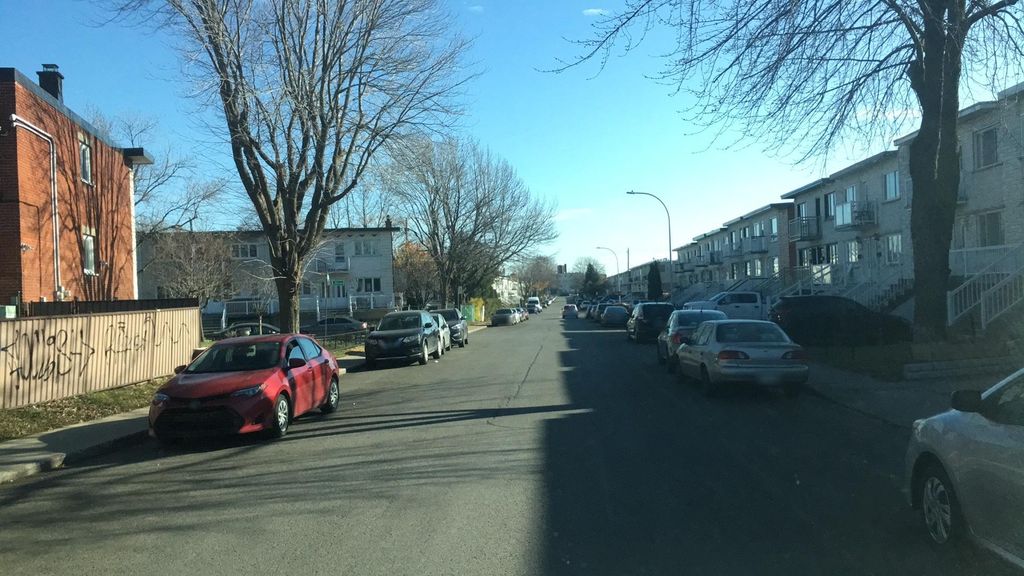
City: montreal